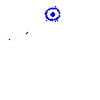
Particle: pion